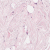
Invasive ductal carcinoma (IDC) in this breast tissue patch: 0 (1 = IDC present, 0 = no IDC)